Question: I've got five items that all have different content in their respective :before selectors. My goals is to have the line breaks align with the first character of the item, not the before selector.
Here's a working fiddle of what I have: <URL>
...and the code:
'''
<div>
<ul>
<li class="first">This is something in a list</li>
<li class="second">This is something in a list longer here that is long</li>
<li class="third">This is something in a list this is another thing</li>
<li class="fourth">This is something in a list something</li>
<li class="fifth">This is something in a list this one is really really long and it could go on forever</li>
</ul>
</div>
div{
width: 200px;
}
ul{
list-style: none;
}
.first:before{
content: "First";
font-weight: bold;
color: #999;
padding: 0px 10px 0px 0px;
margin: 0px 10px 0px 0px;
border-right: 1px solid #ccc;
}
.second:before{
content: "Second";
font-weight: bold;
color: #777;
padding: 0px 10px 0px 0px;
margin: 0px 10px 0px 0px;
border-right: 1px solid #ccc;
}
.third:before{
content: "Third";
font-weight: bold;
color: #555;
padding: 0px 10px 0px 0px;
margin: 0px 10px 0px 0px;
border-right: 1px solid #ccc;
}
.fourth:before{
content: "Fourth";
font-weight: bold;
color: #333;
padding: 0px 10px 0px 0px;
margin: 0px 10px 0px 0px;
border-right: 1px solid #ccc;
}
.fifth:before{
content: "Fifth";
font-weight: bold;
color: #000;
padding: 0px 10px 0px 0px;
margin: 0px 10px 0px 0px;
border-right: 1px solid #ccc;
}
'''
Here's a quick mockup of what I want:
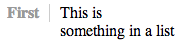
Answer: Try doing something like this. I cleaned up your repetitive CSS a bit. I needed to add a span element to get the desired look.
<URL>
'''
<li class="first"><span>This is something in a list</span></li>
.magic ul li span {
display:inline-block;
vertical-align:top;
width:100px;
}
.magic ul li:before {
font-weight: bold;
color: #555;
padding: 0px 10px 0px 0px;
margin: 0px 10px 0px 0px;
border-right: 1px solid #ccc;
width:50px;
display:inline-block;
vertical-align:top;
}
'''
Rather than hardcoding 'First, second, third' in the css. You can use the dynamic content selector in CSS, in order to use the classname itself as the label.
'''
.magic ul li:before {
font-weight: bold;
color: #555;
padding: 0px 10px 0px 0px;
margin: 0px 10px 0px 0px;
border-right: 1px solid #ccc;
width:50px;
display:inline-block;
vertical-align:top;
content: attr(class);
}
'''